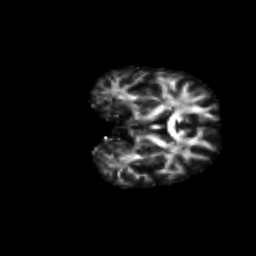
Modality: FA
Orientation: coronal
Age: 67
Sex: female
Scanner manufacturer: siemens
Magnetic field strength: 3 T
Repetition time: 4.71 s
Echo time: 0.0906 s